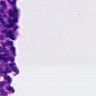
Metastatic tissue present: no